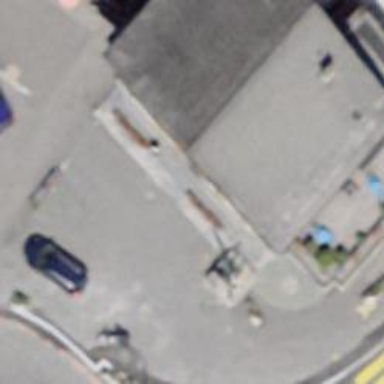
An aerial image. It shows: Cafe.